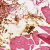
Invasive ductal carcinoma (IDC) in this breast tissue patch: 0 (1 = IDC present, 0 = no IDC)